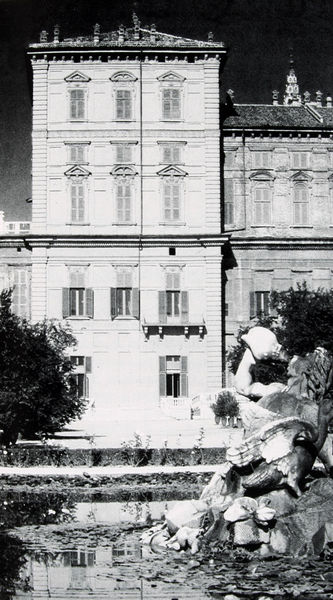
Titel: Palazzo Reale di Torino, Padiglione Orientale, Königlicher Palast in Turin, orientalischer Pavillon
Künstler: Amedeo di Castellamonte
Standort: Torino
Institution: Palazzo Reale
Schlagwörter: baum, dunkel, gewitter, himmel, wasser, weiß, badende, bäume, see, stadt, teich, ufer, fenster, grau, hell, licht, nacht, pfeiler, schwarz, säule, dach, gebäude, haus, park, parkanlage, rosen, schloss, weg, hochformat, alt, trinken, architektur, mensch, sockel, stein, steine, bach, häuser, natur, spiegelung, strauch, busch, büsche, gewässer, figur, adel, klassizismus, pflanzen, frontal, kontrast, renaissance, brunnen, fensterläden, kamin, kamine, schornstein, turm, weiher, garten, krug, skulptur, springbrunnen, statue, vase, balkon, klar, ansicht, fassade, italien, fels, dächer, giebel, mauer, schornsteine, sprossenfenster, hecke, linien, hof, laden, läden, platz, pilaster, figuren, rundbogen, treppe, detail, symmetrie, glanz, gerade, geländer, plastik, hoch, foto, fotografie, photographie, segment, fensterladen, burg, gefäss, fensterkreuz, türmchen, türme, palast, palazzo, stockwerk, linie, mauerwerk, becken, schwarz-weiss, sumpf, ritter, architrav, photo, dreiecksgiebel, villa, geometrisch, sims, karaffe, fisch, gesims, frontalansicht, risalit, spitzbogen, residenz, walmdach, landhaus, mezzanin, seerosen, etagen, geschosse, herrenhaus, achsen, fontaine, konsolen, muschel, seerose, trinker, sträcuher, fotographie, stockwerke, wasserbecken, aufnahme, austritt, zierleiste, dionysos, chateau, alternierend, gebälk, gibel, schwarz/weiß, etage, giegel, ädikula, attika, eckrisalit, risalite, pultdach, segmentgiebel, palladio, fenstergiebel, gartenanlage, ädikulen, gliederung, giebelfenster, bossenwerk, naturstein, rundgiebel, hecken, vertikal, geradlinig, castell, figure, freiluft, neptun, baccus, blendarkade, brunenfigur, eckrisalithe, fenstergibel, geschossgesims, kreisig, mehrgeschossig, mezzaningeschosse, nordflügel, schlosstrakt, schmales haus, schwarz-weß, segmentbogengiebel, kanine, nympenburg